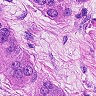
Metastatic tissue present: yes